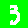
Digit: 3